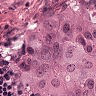
Metastatic tissue present: yes